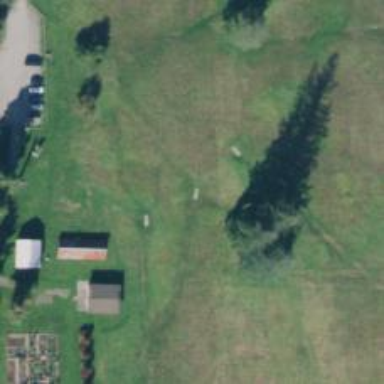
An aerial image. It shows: Disc golf tee.